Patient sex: M
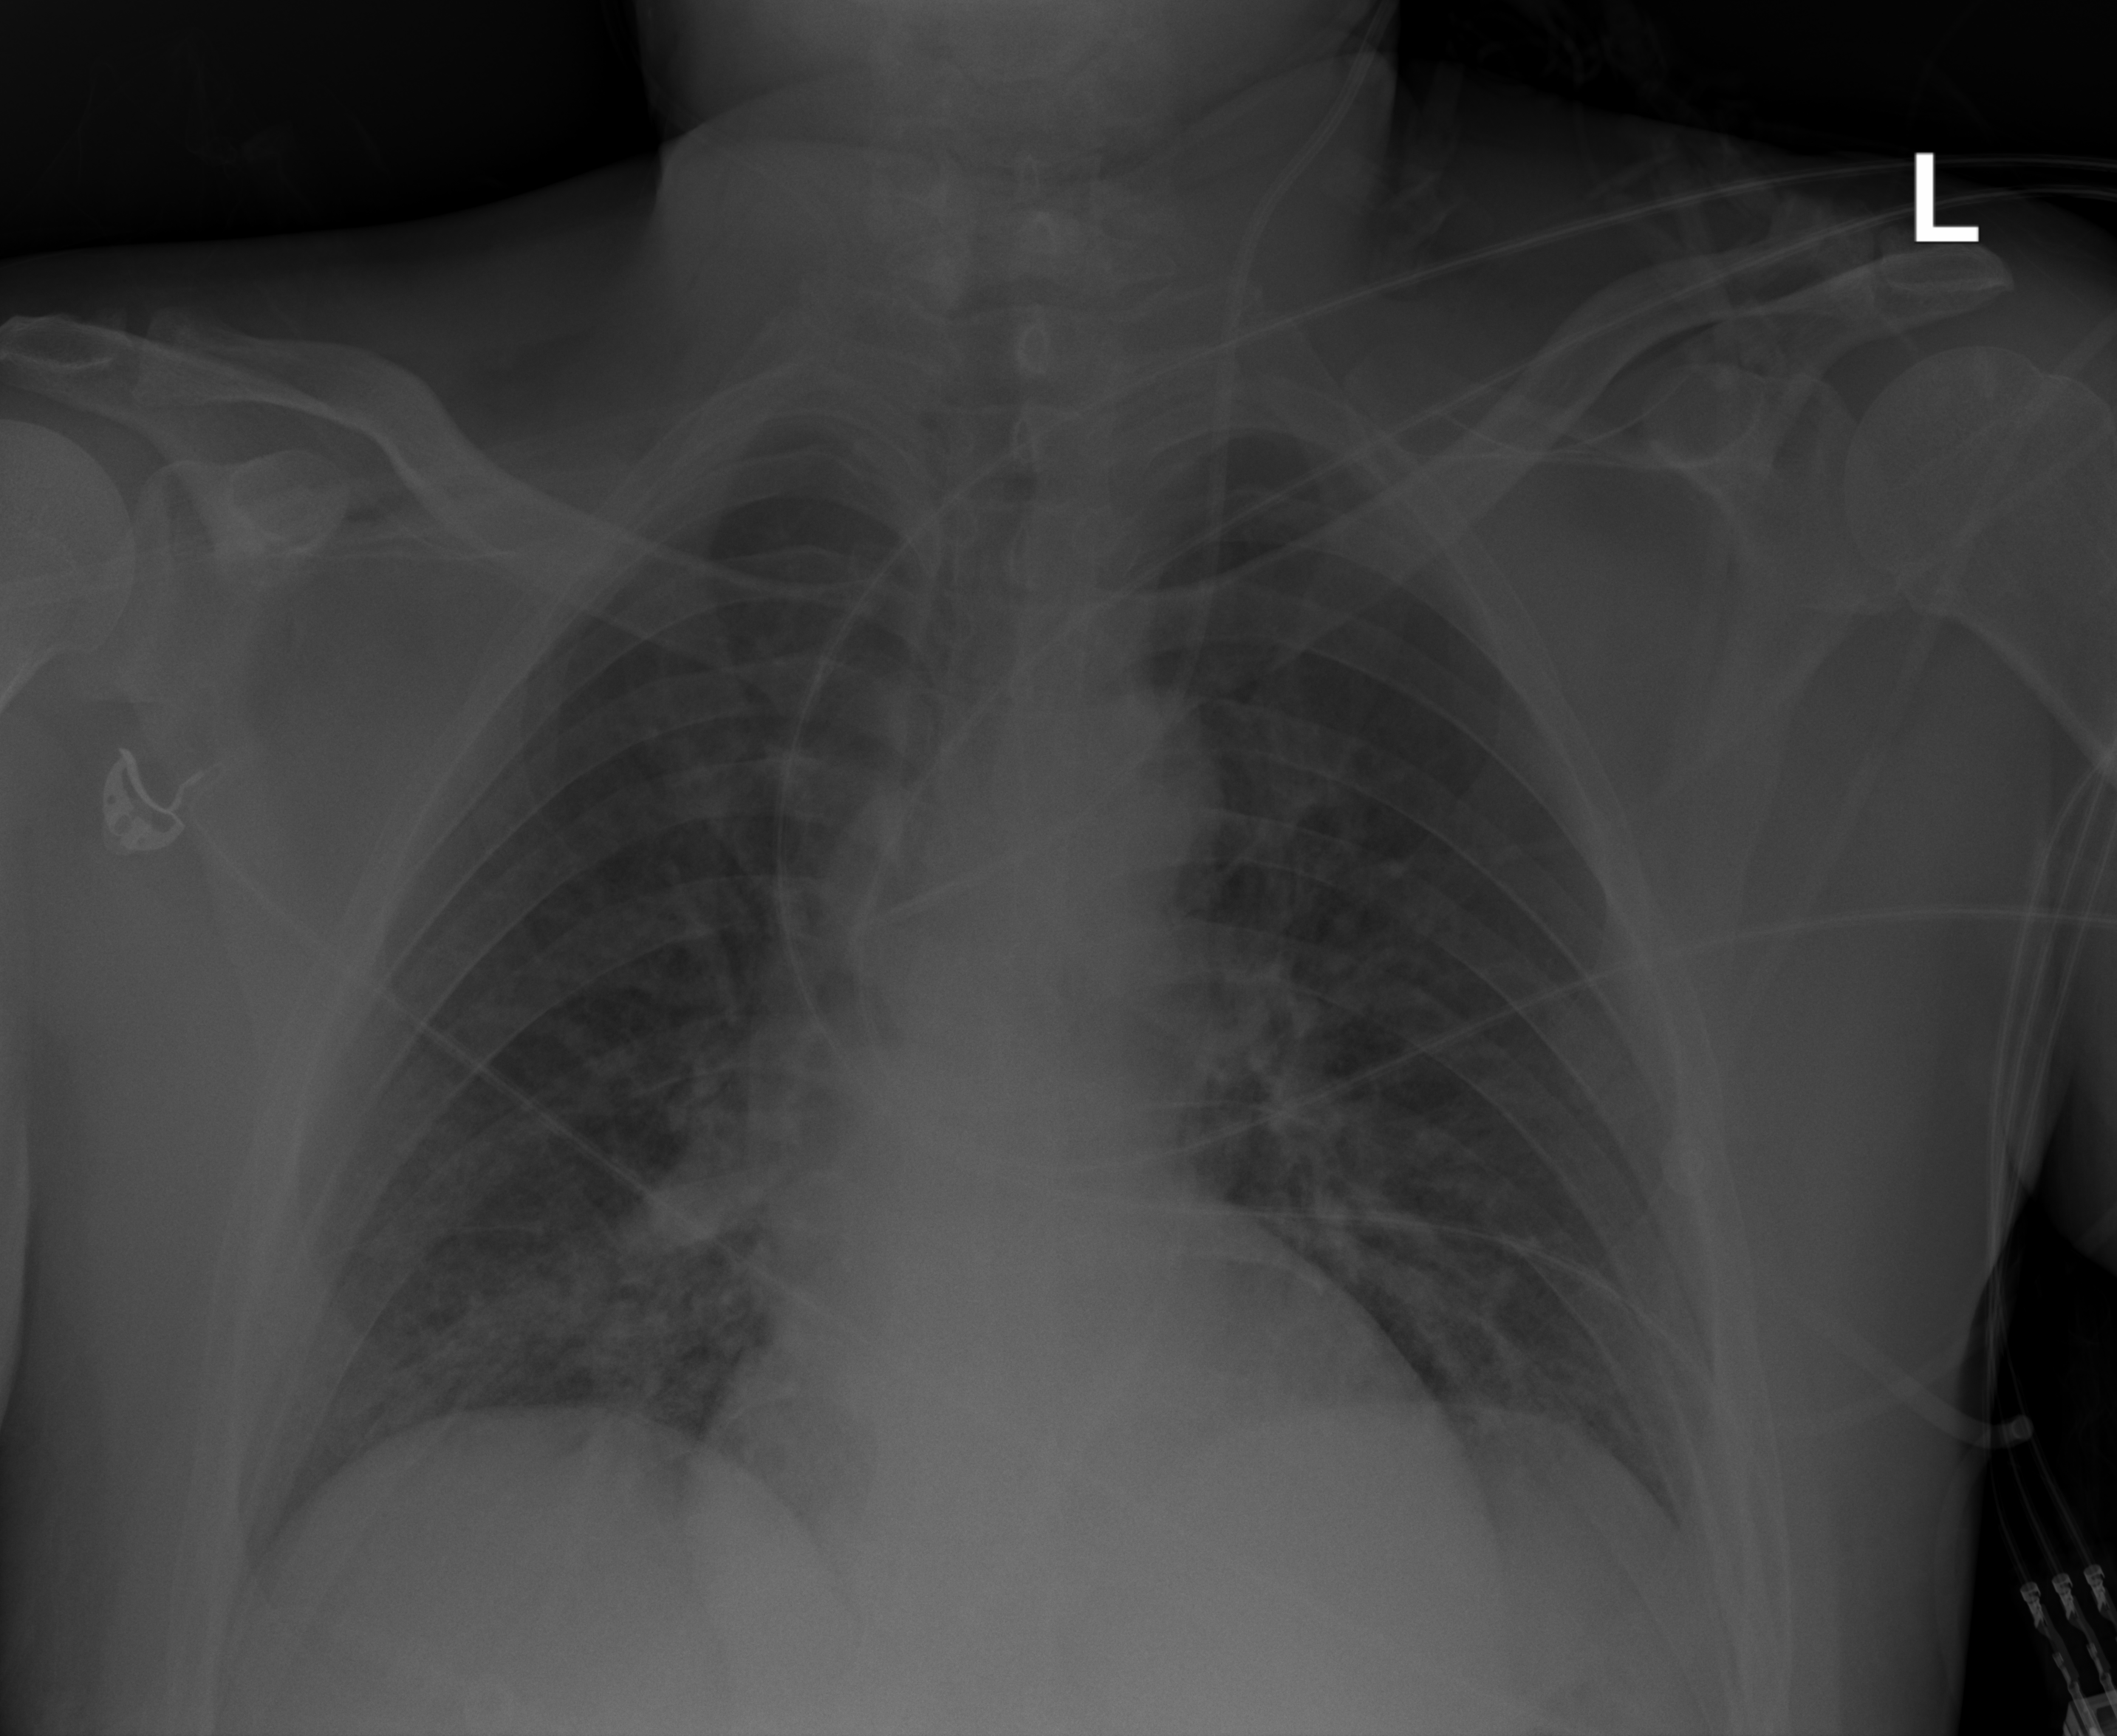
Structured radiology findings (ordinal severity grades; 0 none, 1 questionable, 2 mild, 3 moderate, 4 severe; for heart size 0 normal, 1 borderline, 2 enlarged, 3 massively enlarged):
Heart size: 0
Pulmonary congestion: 0
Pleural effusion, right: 0
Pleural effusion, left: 0
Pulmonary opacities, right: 0
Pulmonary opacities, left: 0
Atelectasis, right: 1
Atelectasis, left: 1